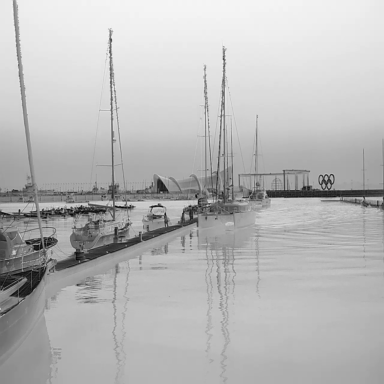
There are eight objects shown in the infrared image, including two canoes, and six sailboats.